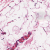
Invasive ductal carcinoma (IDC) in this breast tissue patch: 0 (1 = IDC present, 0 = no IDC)